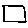
Label: square